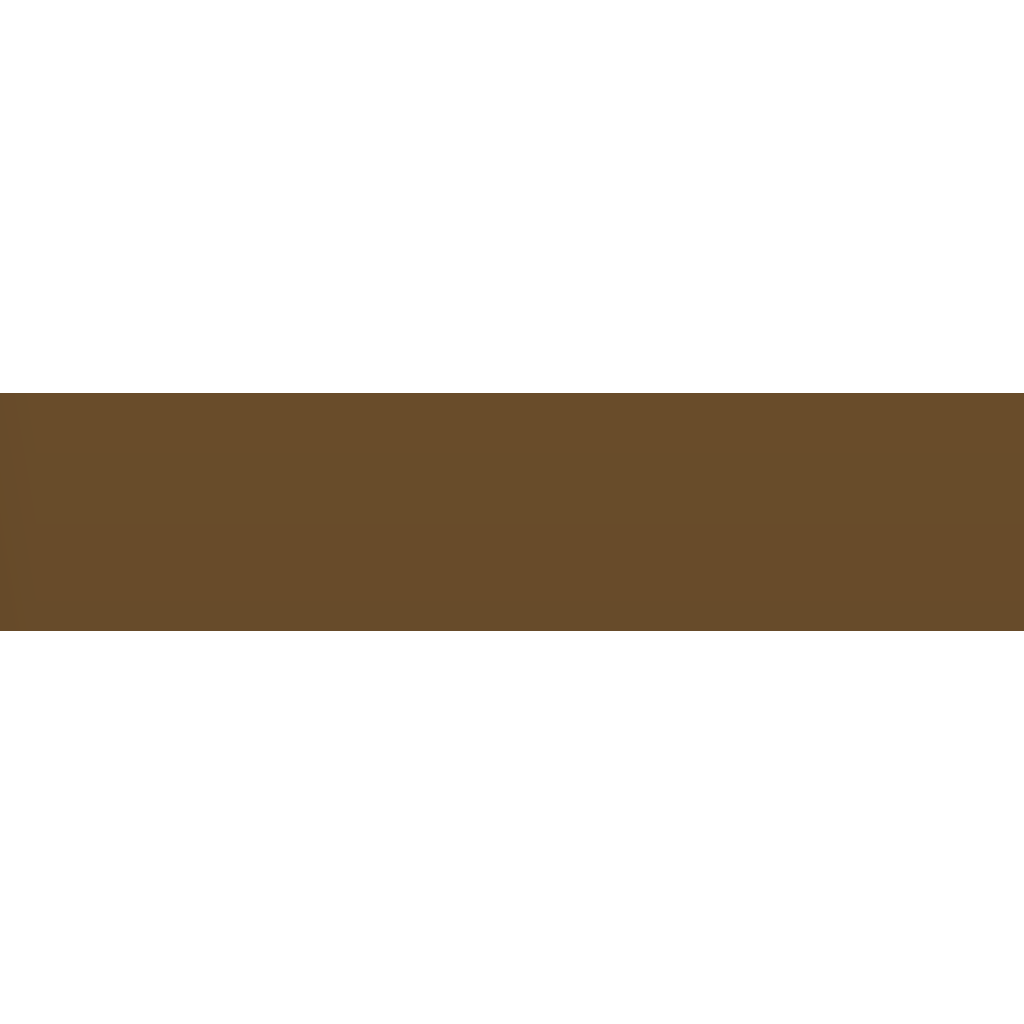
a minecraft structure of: Race34 bad low quality